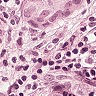
Metastatic tissue present: yes